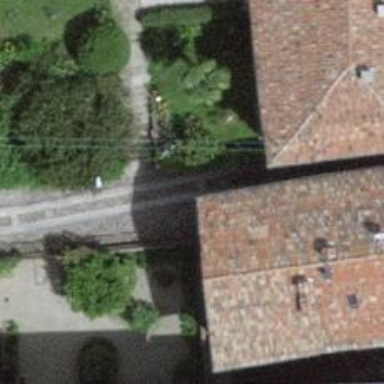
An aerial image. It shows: Alley with unhewn cobblestone surface.